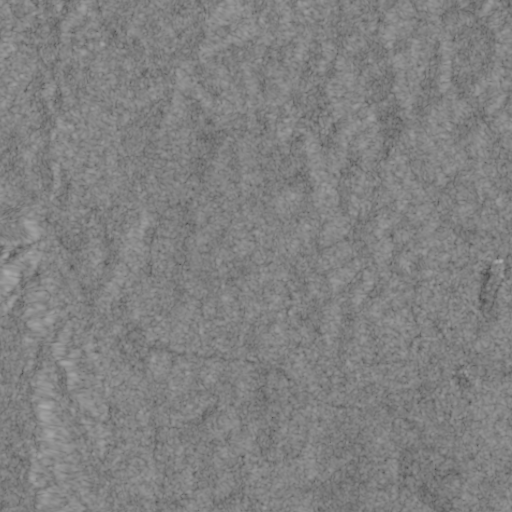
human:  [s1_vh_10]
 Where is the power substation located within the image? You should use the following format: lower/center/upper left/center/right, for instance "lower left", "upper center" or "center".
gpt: The power substation is located in the center right of the image.
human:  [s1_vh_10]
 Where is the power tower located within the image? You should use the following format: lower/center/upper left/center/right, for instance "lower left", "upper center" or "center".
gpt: The power tower is located in the upper right of the image.
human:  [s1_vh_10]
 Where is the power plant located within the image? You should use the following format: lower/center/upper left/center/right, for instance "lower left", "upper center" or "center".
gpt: There is no power plant in the image.

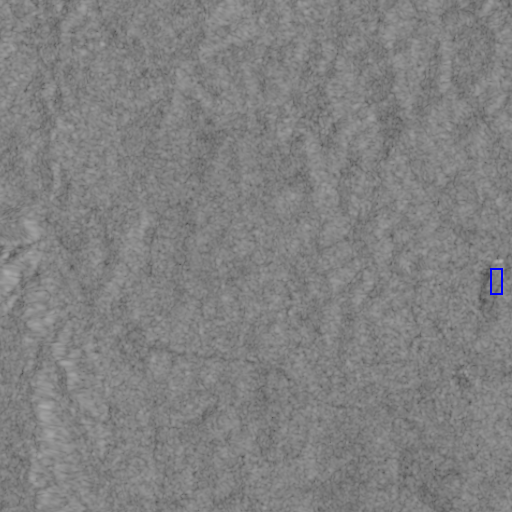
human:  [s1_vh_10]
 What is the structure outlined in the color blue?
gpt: The structure outlined in blue is a building.
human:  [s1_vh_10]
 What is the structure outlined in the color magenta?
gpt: There is no magenta outline.